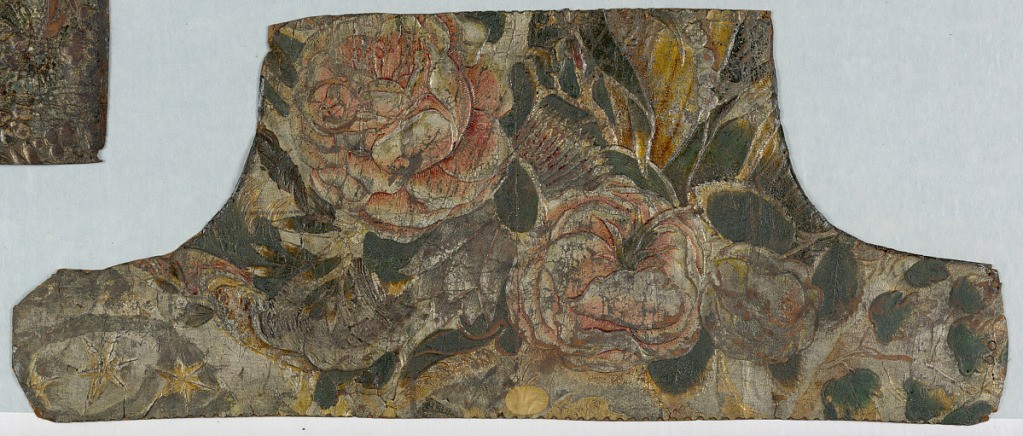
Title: Sidewall
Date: ca. 1750
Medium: Leather, stamped, silvered, painted
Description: Irregular shape, large-scale pink rose-like flowers, strung beads.